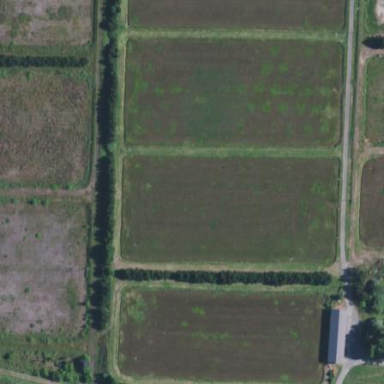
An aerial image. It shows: Farmland with cranberries as the main crop.